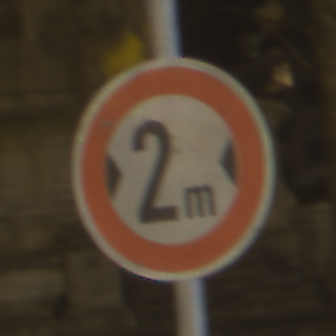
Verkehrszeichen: TatsaechlicheBreite2
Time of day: Night
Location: Outdoor (Urban)
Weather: Clear
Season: NotSpecified
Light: Artificial